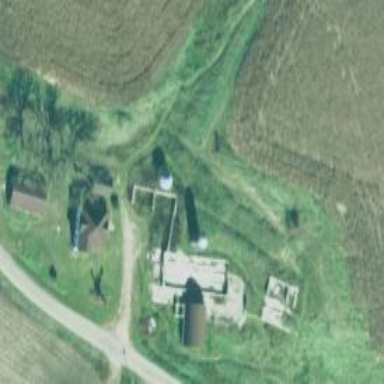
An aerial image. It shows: Silo.